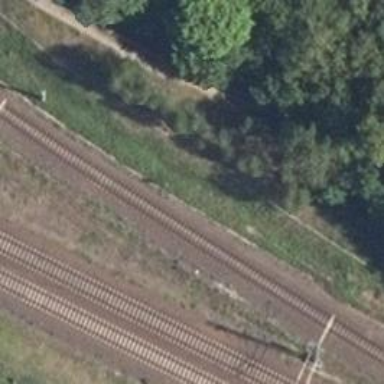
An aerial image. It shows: Railway signal.